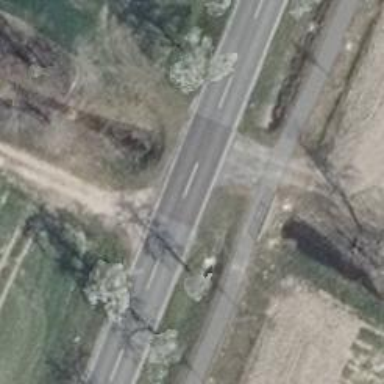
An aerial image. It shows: Tertiary road with asphalt surface.